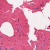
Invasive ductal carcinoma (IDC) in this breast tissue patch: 0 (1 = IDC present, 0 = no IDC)